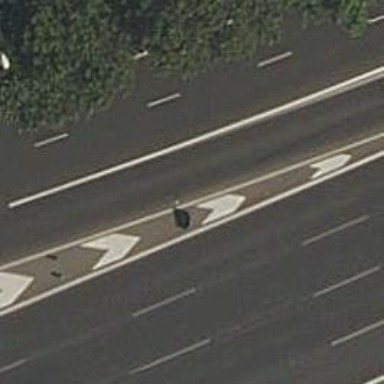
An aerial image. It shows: Asphalt motorway link.